Question: Count the number of objects in the diagram.
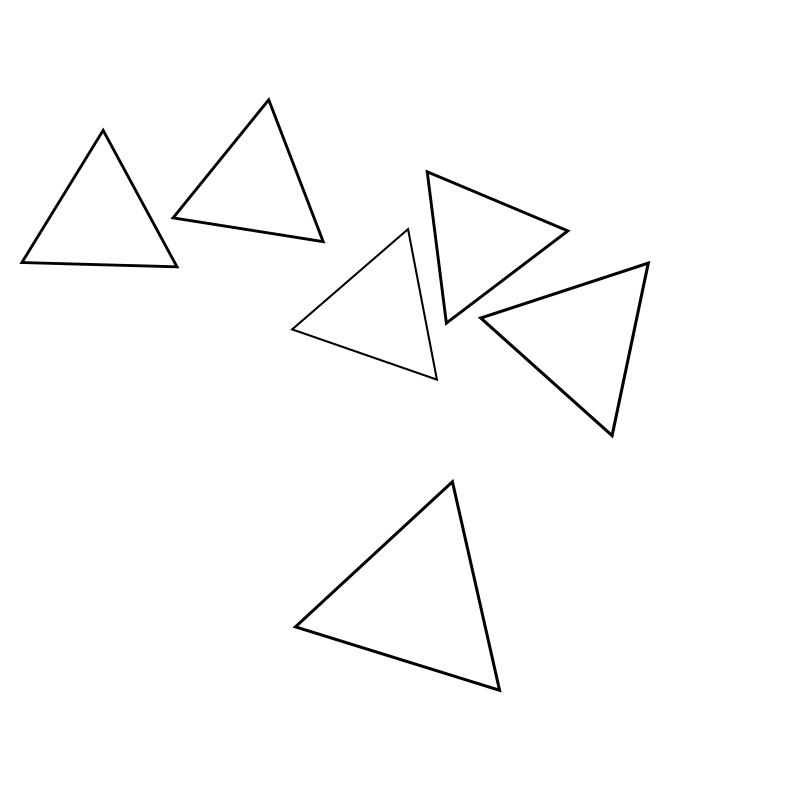
Answer: 6